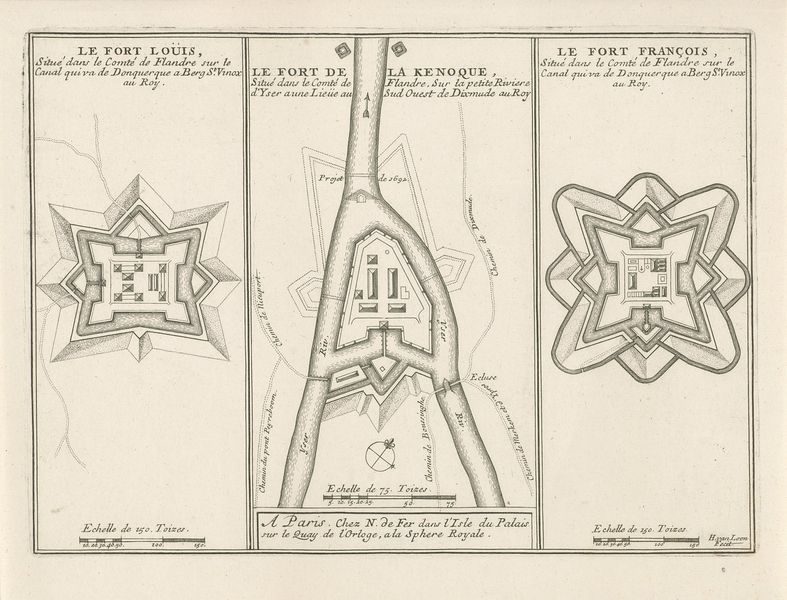
Titel: Drie forten in Vlaanderen, ca. 1693-1696
Künstler: Harmanus van Loon
Standort: Amsterdam
Institution: Rijksmuseum
Schlagwörter: white, black, france, wall, paris, building, water, river, drawing, black and white, french, letters, fort, plan, temple, inscription, walls, map, star, compass, louis, flanders, le, maps, la, de, forts, francois, kenoque, fprtification, fort louis